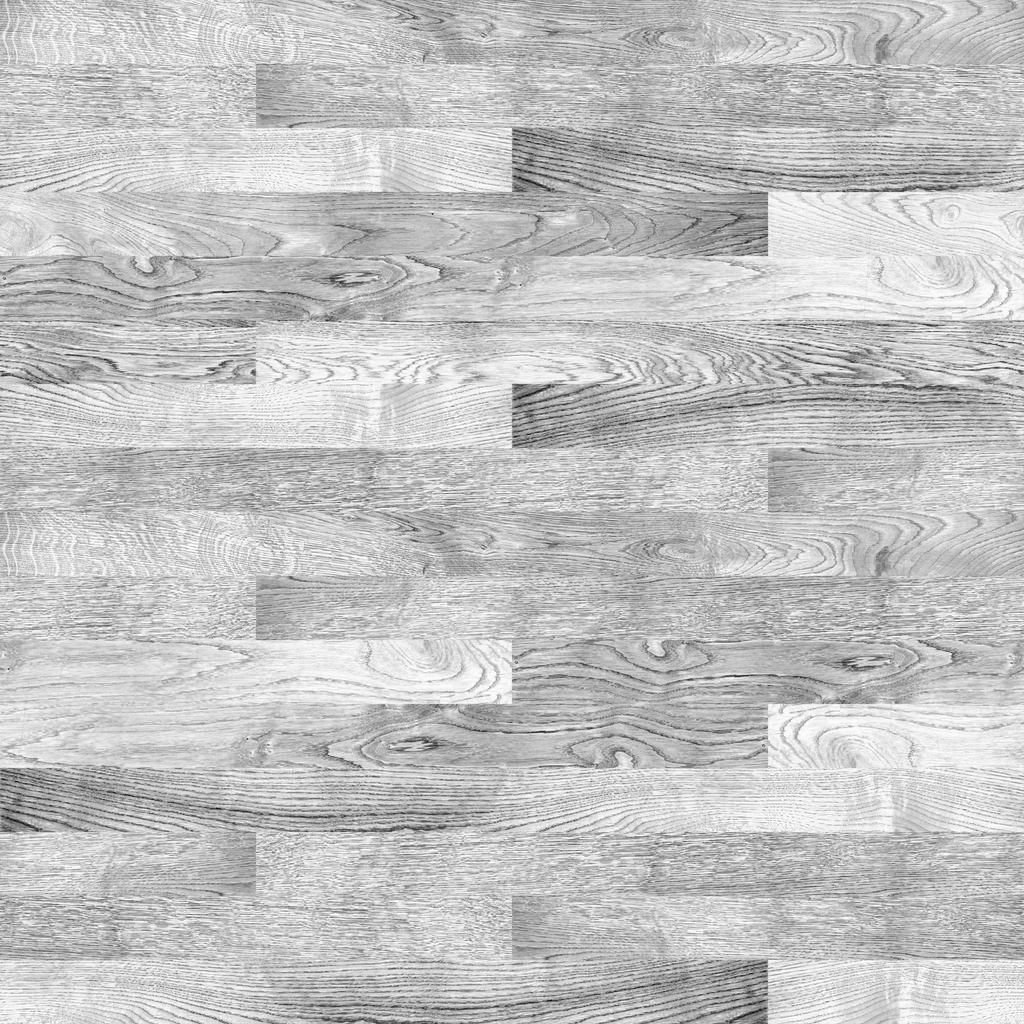
Texture map type: Displacement